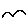
Label: bird